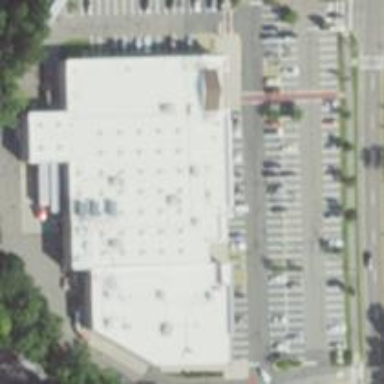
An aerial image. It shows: Supermarket.